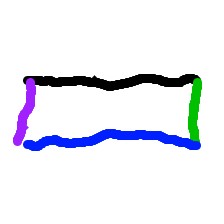
Shape: rectangle